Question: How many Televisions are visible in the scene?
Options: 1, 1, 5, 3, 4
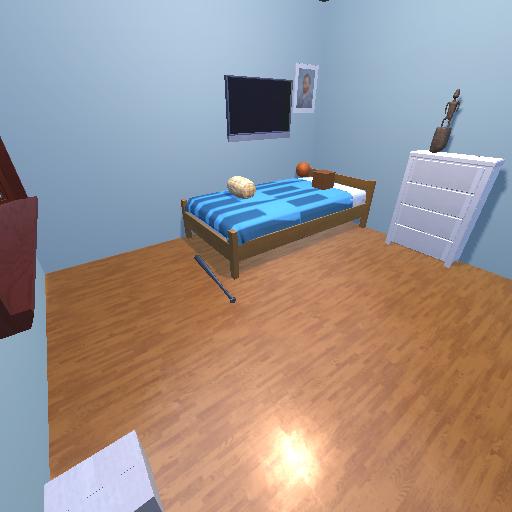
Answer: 1